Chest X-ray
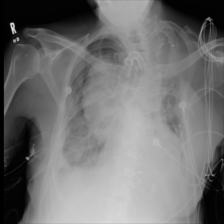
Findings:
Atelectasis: positive
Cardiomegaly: negative
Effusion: negative
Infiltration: positive
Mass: positive
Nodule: negative
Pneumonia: negative
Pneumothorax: negative
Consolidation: negative
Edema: negative
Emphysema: negative
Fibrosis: negative
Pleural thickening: positive
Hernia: negative